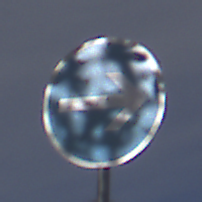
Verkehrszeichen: VorgeschriebeneFahrtrichtungHierRechts
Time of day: MorningAfternoon
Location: Outdoor (Nature)
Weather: PartlyCloudy
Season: NotSpecified
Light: Natural